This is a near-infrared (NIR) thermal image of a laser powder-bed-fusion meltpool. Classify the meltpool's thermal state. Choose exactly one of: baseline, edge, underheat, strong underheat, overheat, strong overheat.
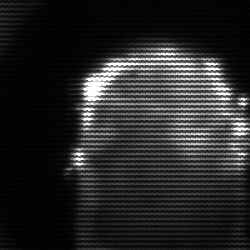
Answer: baseline